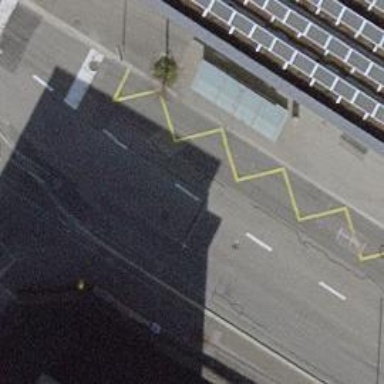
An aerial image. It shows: Trolleybus stop position for public transport.